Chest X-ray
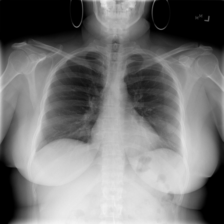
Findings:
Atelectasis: negative
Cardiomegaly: negative
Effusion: negative
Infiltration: negative
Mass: negative
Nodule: negative
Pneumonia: negative
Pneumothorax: negative
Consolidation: negative
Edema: negative
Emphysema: negative
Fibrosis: negative
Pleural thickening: negative
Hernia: negative